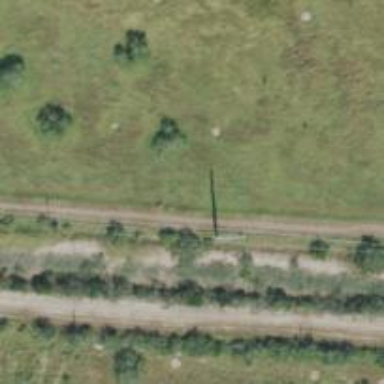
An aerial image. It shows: Power pole.